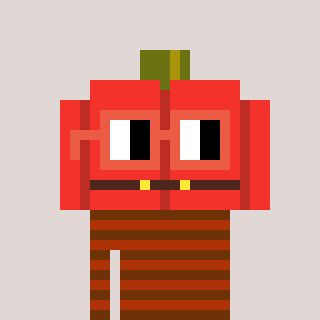
a pixel art character with square orange glasses, a pumpkin-shaped head and a hotbrown-colored body on a warm background